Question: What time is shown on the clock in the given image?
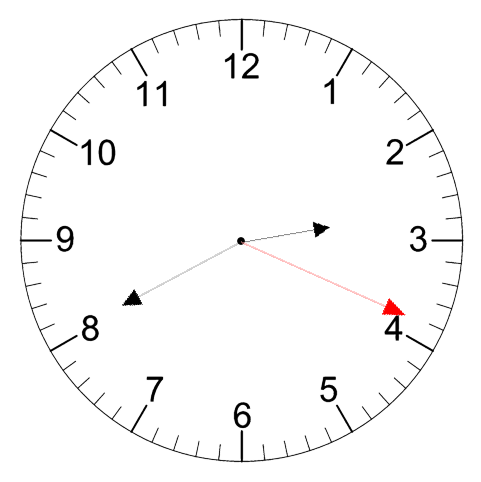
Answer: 02:40:19